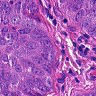
Metastatic tissue present: yes